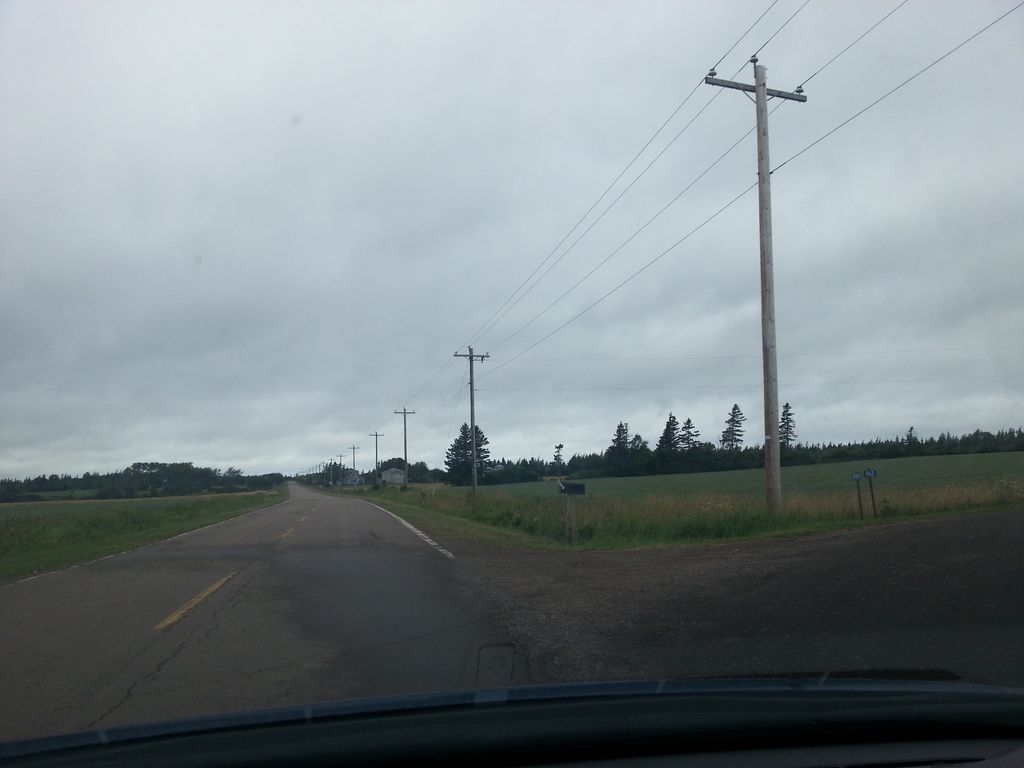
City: charlottetown